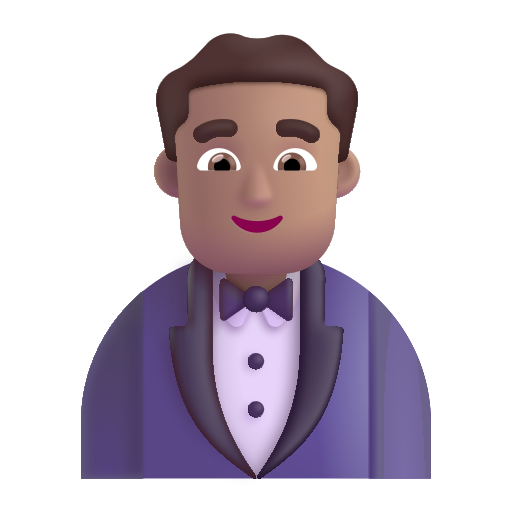
man in tuxedo color